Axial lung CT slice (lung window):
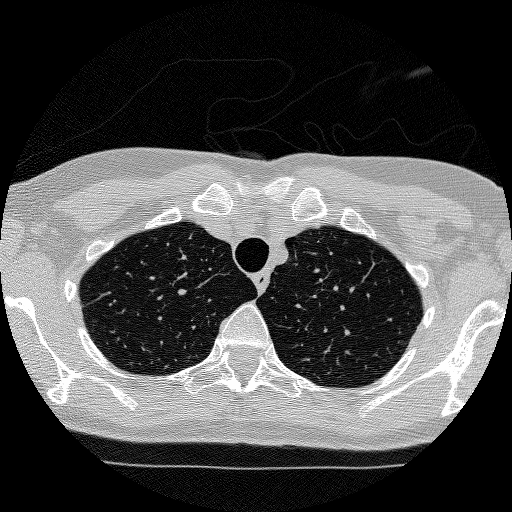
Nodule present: no